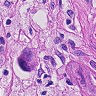
Metastatic tissue present: yes